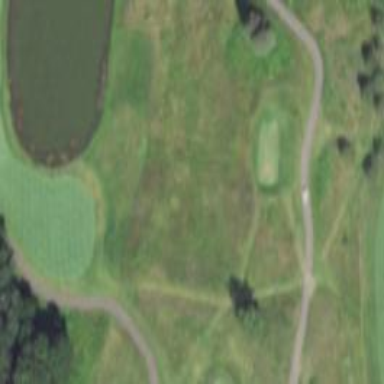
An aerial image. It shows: Golf rough area.